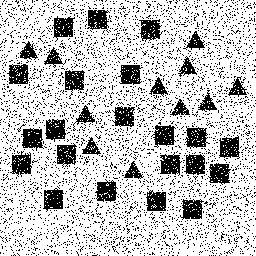
Squares: 21
Triangles: 11
Stars: 0
Total shapes: 32